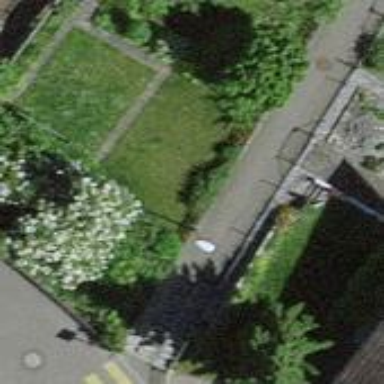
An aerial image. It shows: Steps with paving stones. Ramp is also available.